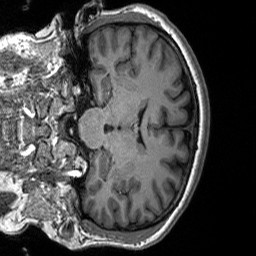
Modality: T1w
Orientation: coronal
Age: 35
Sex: male
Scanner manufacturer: siemens
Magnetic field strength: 3 T
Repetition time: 2.53 s
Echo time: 0.00219 s